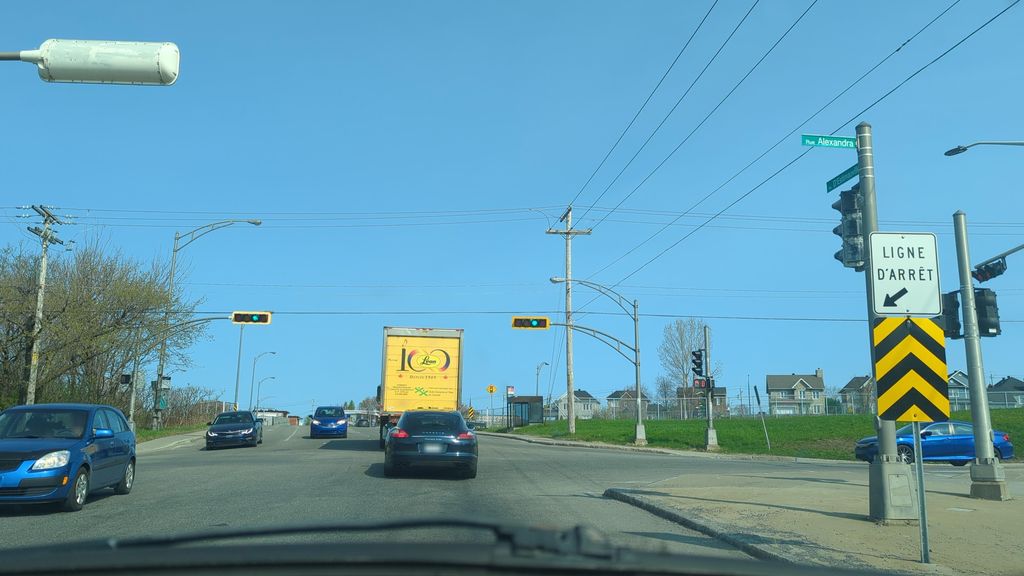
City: quebec_city